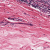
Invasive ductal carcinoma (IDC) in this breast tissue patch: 0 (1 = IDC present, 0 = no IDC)